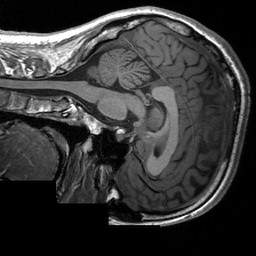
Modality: T1w
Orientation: sagittal
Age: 27
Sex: female
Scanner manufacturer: siemens
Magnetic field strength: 3 T
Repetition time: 2.3 s
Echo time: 0.00233 s